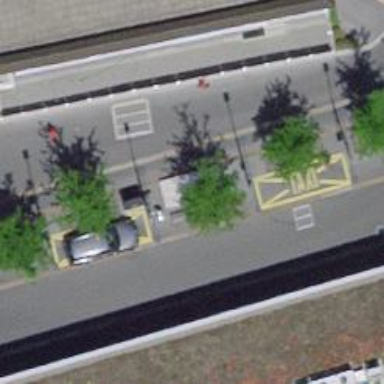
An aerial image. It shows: Black bench.